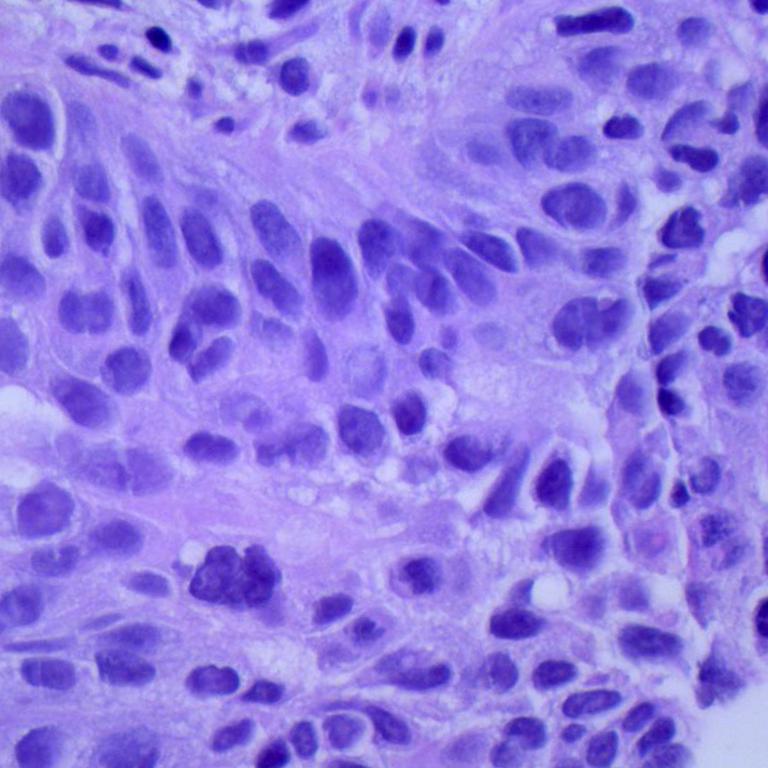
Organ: lung
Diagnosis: squamous carcinomas